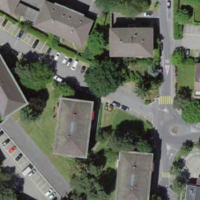
EUNIS habitat code: 55
Species observed at this site:
Juglans regia